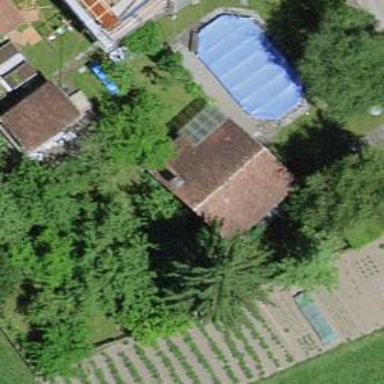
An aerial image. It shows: Shed.